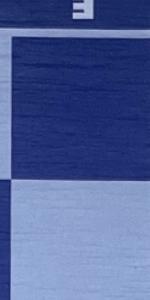
Label: Empty